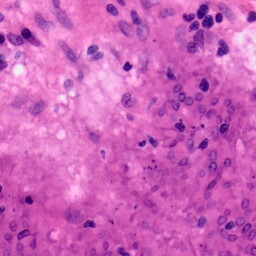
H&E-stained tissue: Colon